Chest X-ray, PA view. Patient: 50 years old, sex F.
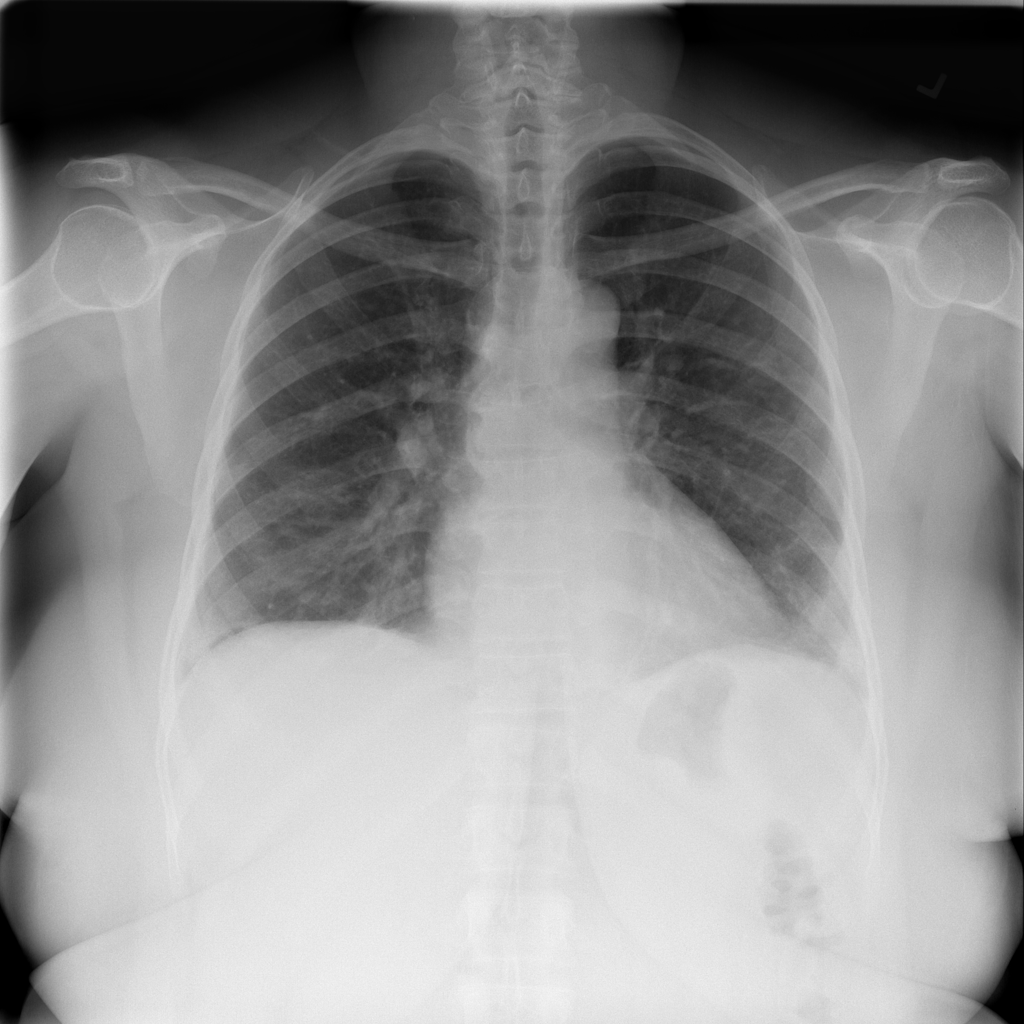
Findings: No Finding